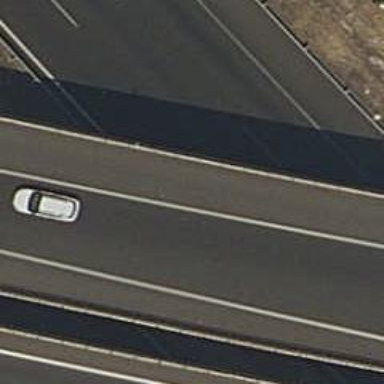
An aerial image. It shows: Motorway bridge.